Question: I have this code:
'''
public void foo (){
String script =
"var aLocation = {};" +
"var aOffer = {};" +
"var aAdData = " +
"{ " +
"location: aLocation, " +
"offer: aOffer " +
" };" +
"var aClientEnv = " +
" { " +
" sessionid: "", " +
" cookie: "", " +
" rtserver-id: 1, " +
" lon: 34.847, " +
" lat: 32.123, " +
" venue: "", " +
" venue_context: "", " +
" source: ""," + // One of the following (string) values: ADS_PIN_INFO,
// ADS_0SPEED_INFO, ADS_LINE_SEARCH_INFO,
// ADS_ARROW_NEARBY_INFO, ADS_CATEGORY_AUTOCOMPLETE_INFO,
// ADS_HISTORY_LIST_INFO
// (this field is also called "channel")
" locale: """ + // ISO639-1 language code (2-5 characters), supported formats:
" };" +
"W.setOffer(aAdData, aClientEnv);";
javascriptExecutor.executeScript(script);
}
'''
I have two q:
1. when I debug and copy script value I see a member rtserver - id instead of rtserver-id how can it be? the code throws an exception because of this.
Even if i remove this 'rtserver-id' member (and there is not exception thrown)
I evaluate 'aLocation' in this browser console and get '"variable not defined"'. How can this be?

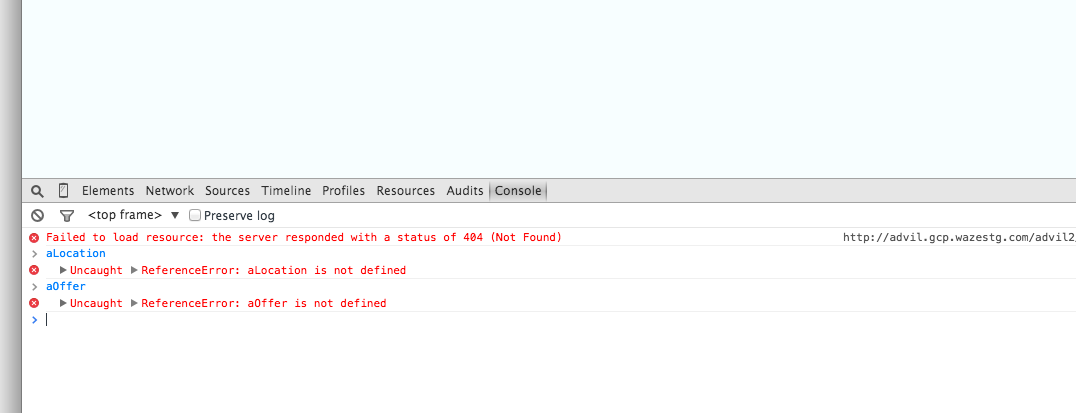
Answer: 'rtserver-id' isn't a valid identifier - so if you want it as a field/property name, you need to quote it. You can see this in a Chrome Javascript console, with no need for any Java involved:
'''
> var aClientEnv = { sessionId: "", rtserver-id: 1 };
'''
> Uncaught SyntaxError: Unexpected token -
'''
> var aClientEnv = { sessionId: "", "rtserver-id": 1 };
'''
> undefined
'''
> aClientEnv
'''
> Object {sessionId: "", rtserver-id: 1}
Basically I don't think anything's adding spaces - you've just got an invalid script. You can easily add the quotes in your Java code:
'''
" "rtserver-id": 1, " +
'''